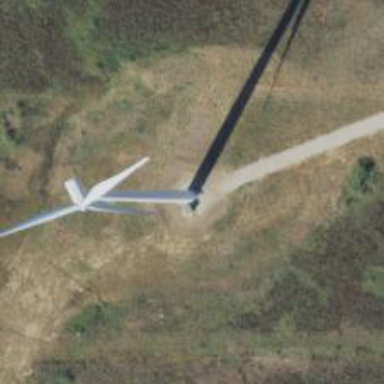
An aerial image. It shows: Wind generator powered by wind. The generator type is horizontal axis and it uses wind turbines.